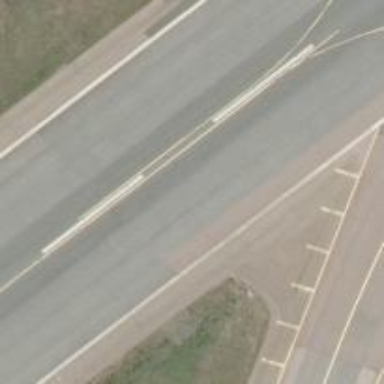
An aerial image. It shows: Asphalt runway at the airport.